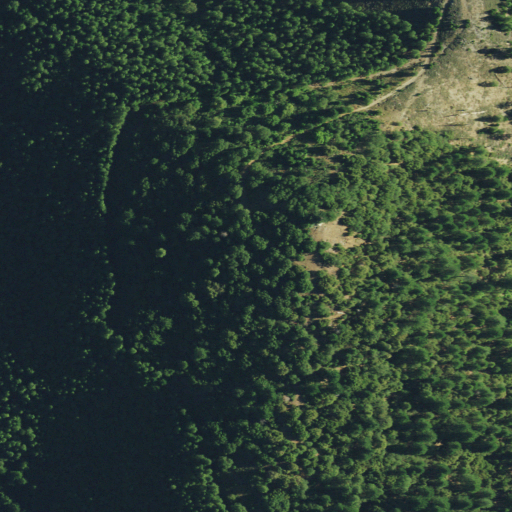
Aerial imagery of mountain in California named Red Dog containing evergreen forest, shrub, and mixed forest